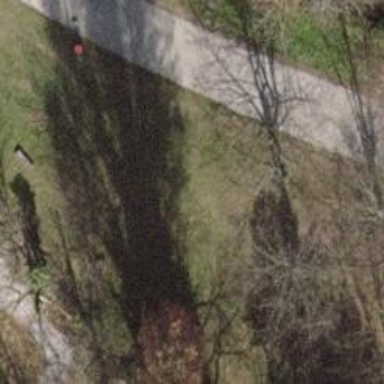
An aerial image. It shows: Bench.